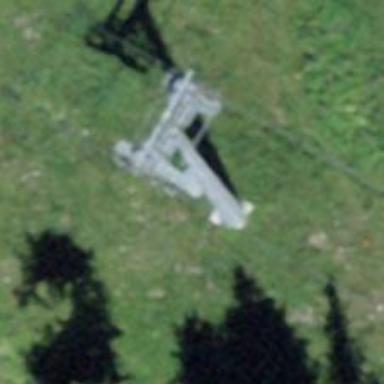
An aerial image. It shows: Pylon for aerialway.